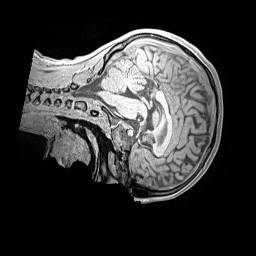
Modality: MP2RAGE
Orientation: sagittal
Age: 11
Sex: male
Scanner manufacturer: siemens
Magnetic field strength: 3 T
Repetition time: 4 s
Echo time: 0.00299 s